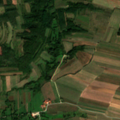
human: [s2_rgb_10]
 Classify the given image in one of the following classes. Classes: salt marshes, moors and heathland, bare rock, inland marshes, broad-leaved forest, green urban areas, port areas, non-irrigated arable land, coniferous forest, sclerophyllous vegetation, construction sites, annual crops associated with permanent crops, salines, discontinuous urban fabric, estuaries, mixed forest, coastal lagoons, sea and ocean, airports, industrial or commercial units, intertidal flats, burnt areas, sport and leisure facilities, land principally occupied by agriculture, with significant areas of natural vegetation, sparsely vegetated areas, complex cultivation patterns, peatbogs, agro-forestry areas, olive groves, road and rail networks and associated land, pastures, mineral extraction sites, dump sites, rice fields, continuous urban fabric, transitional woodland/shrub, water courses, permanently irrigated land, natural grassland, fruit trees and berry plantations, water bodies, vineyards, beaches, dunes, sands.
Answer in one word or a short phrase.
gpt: non-irrigated arable land, complex cultivation patterns, broad-leaved forest, transitional woodland/shrub